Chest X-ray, PA view. Patient: 39 years old, sex M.
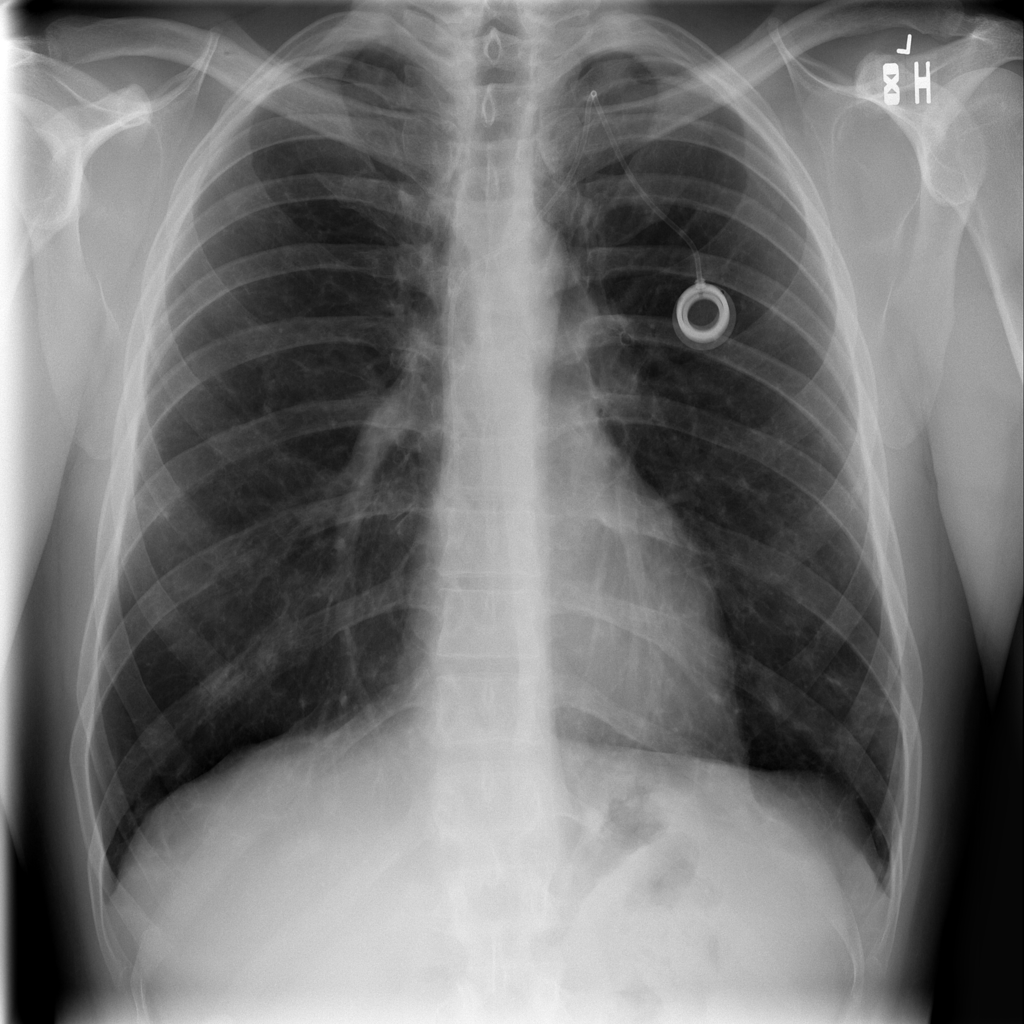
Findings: No Finding